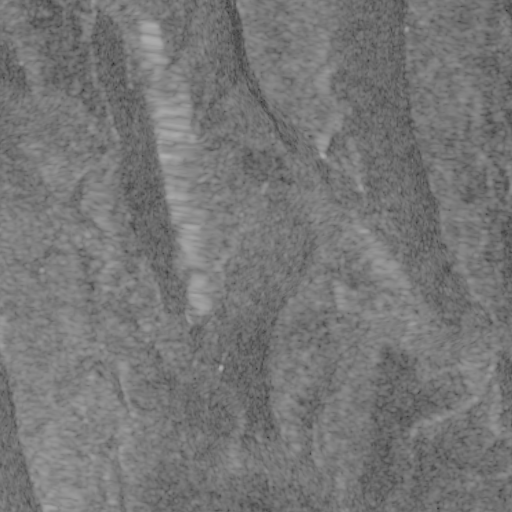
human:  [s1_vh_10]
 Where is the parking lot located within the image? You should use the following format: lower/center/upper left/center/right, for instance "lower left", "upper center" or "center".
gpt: The parking lot is located in the lower center of the image.
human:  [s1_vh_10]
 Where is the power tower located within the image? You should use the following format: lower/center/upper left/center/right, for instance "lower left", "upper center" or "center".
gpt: There is no power tower in the image.

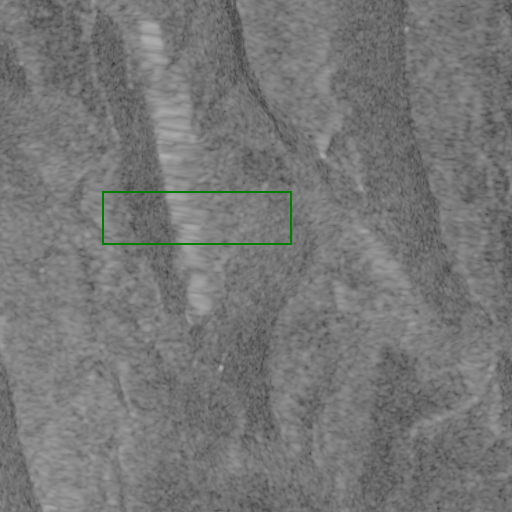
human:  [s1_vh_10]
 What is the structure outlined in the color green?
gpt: There is no green outline.
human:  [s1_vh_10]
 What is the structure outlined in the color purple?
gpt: There is no structure outlined in purple.